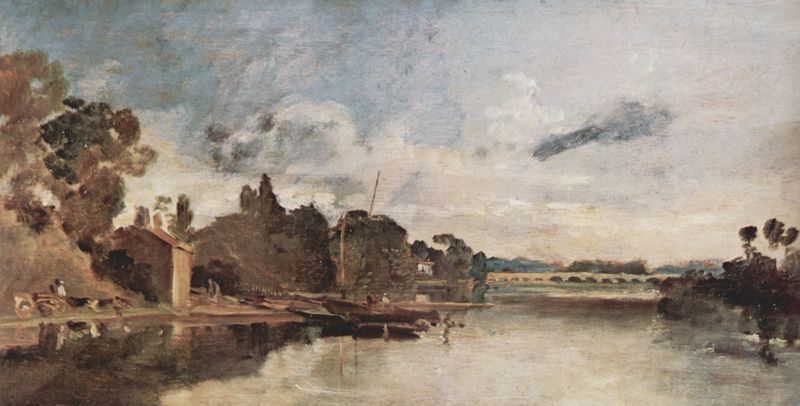
Titel: Walton Reach
Künstler: William Turner
Standort: London
Institution: Tate Gallery
Schlagwörter: baum, blau, dunkel, gemälde, himmel, laub, schatten, wasser, weiß, wolken, aquarell, bäume, fluss, grün, impressionismus, landschaft, menschen, ocker, sand, see, ufer, braun, frankreich, grau, hell, holz, licht, schwarz, ölbild, dach, haus, hund, tier, tiere, weg, wolke, mensch, öl, bach, erde, felder, ferne, horizont, horizontlinie, häuser, natur, spiegelung, weite, brücke, büsche, flach, gewässer, hütte, sonne, wasserspiegelung, land, realismus, wald, boot, boote, kahn, pferd, schornstein, klar, schiff, schiffe, segel, sommer, strand, wellen, bogen, italien, fischer, mast, mauer, tag, herbst, idylle, kutsche, bank, wagen, masten, böschung, ölgemälde, häuschen, querformat, steg, turner, arch, arches, blue, men, oil, people, white, bench, black, country, duktus, gray, green, manet, painting, impressionistisch, ruderboot, oil painting, reflection, brown, stimmung, bögen, steinbrücke, idyll, flusslandschaft, widerspiegelung, landschaftsbild, wood, smoke, silver, classical, cloud, clouds, heaven, horses, man, sky, tree, laubbäume, boat, boat house, building, field, house, lake, landscape, nature, ocean, peasant, sea, ship, shore, water, horizon, houses, reflections, reflexion, roof, summer, trees, village, atmosphäre, freilichtmalerei, plein air, forest, light, peaceful, river, road, brush strokes, impressionism, shadow, animals, band, dog, dogs, birds, french, anlegestelle, boats, cloudy, bridge, bäuerlich, corot, rural, monet, renoir, pastoral, cart, aquedukt, botte, buildings, watercolor, himmer, constable, england, english, harbor, wiederspiegelung, bam, hut, cabin, carriage, cow, farm, home, horse, shack, wagon, cottage, impressionist, lanscape, carraige, fish, wasserreflexe, outdoors, forrest, shadows, hores, flow, paint, chimney, dutch, fishing, impasto, wide, wieß, sitezn, uferweg, port, train, viaduct, niederer horizont, still, hazy, aäume, impression, countryside, strandpromenade, banks, riverside, root, oak, brückw, clear day, earth palette, ficsher, scenery, soft, 19th century, oil on canvas, ligh, landcape, an, painterly, blur, oil paint, smudge, thick brushstrokes, scenic, murky, skky, moored, smokey, shadwos